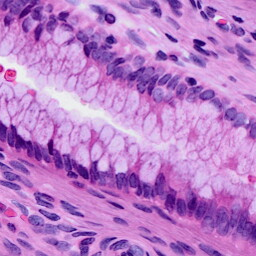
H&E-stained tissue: Cervix